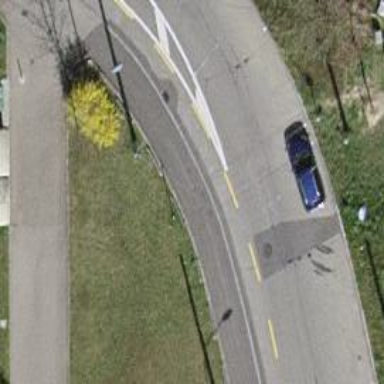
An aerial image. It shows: Residential road with trolley wires.